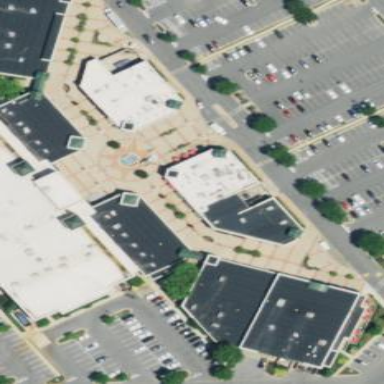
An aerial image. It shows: Retail building.